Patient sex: F
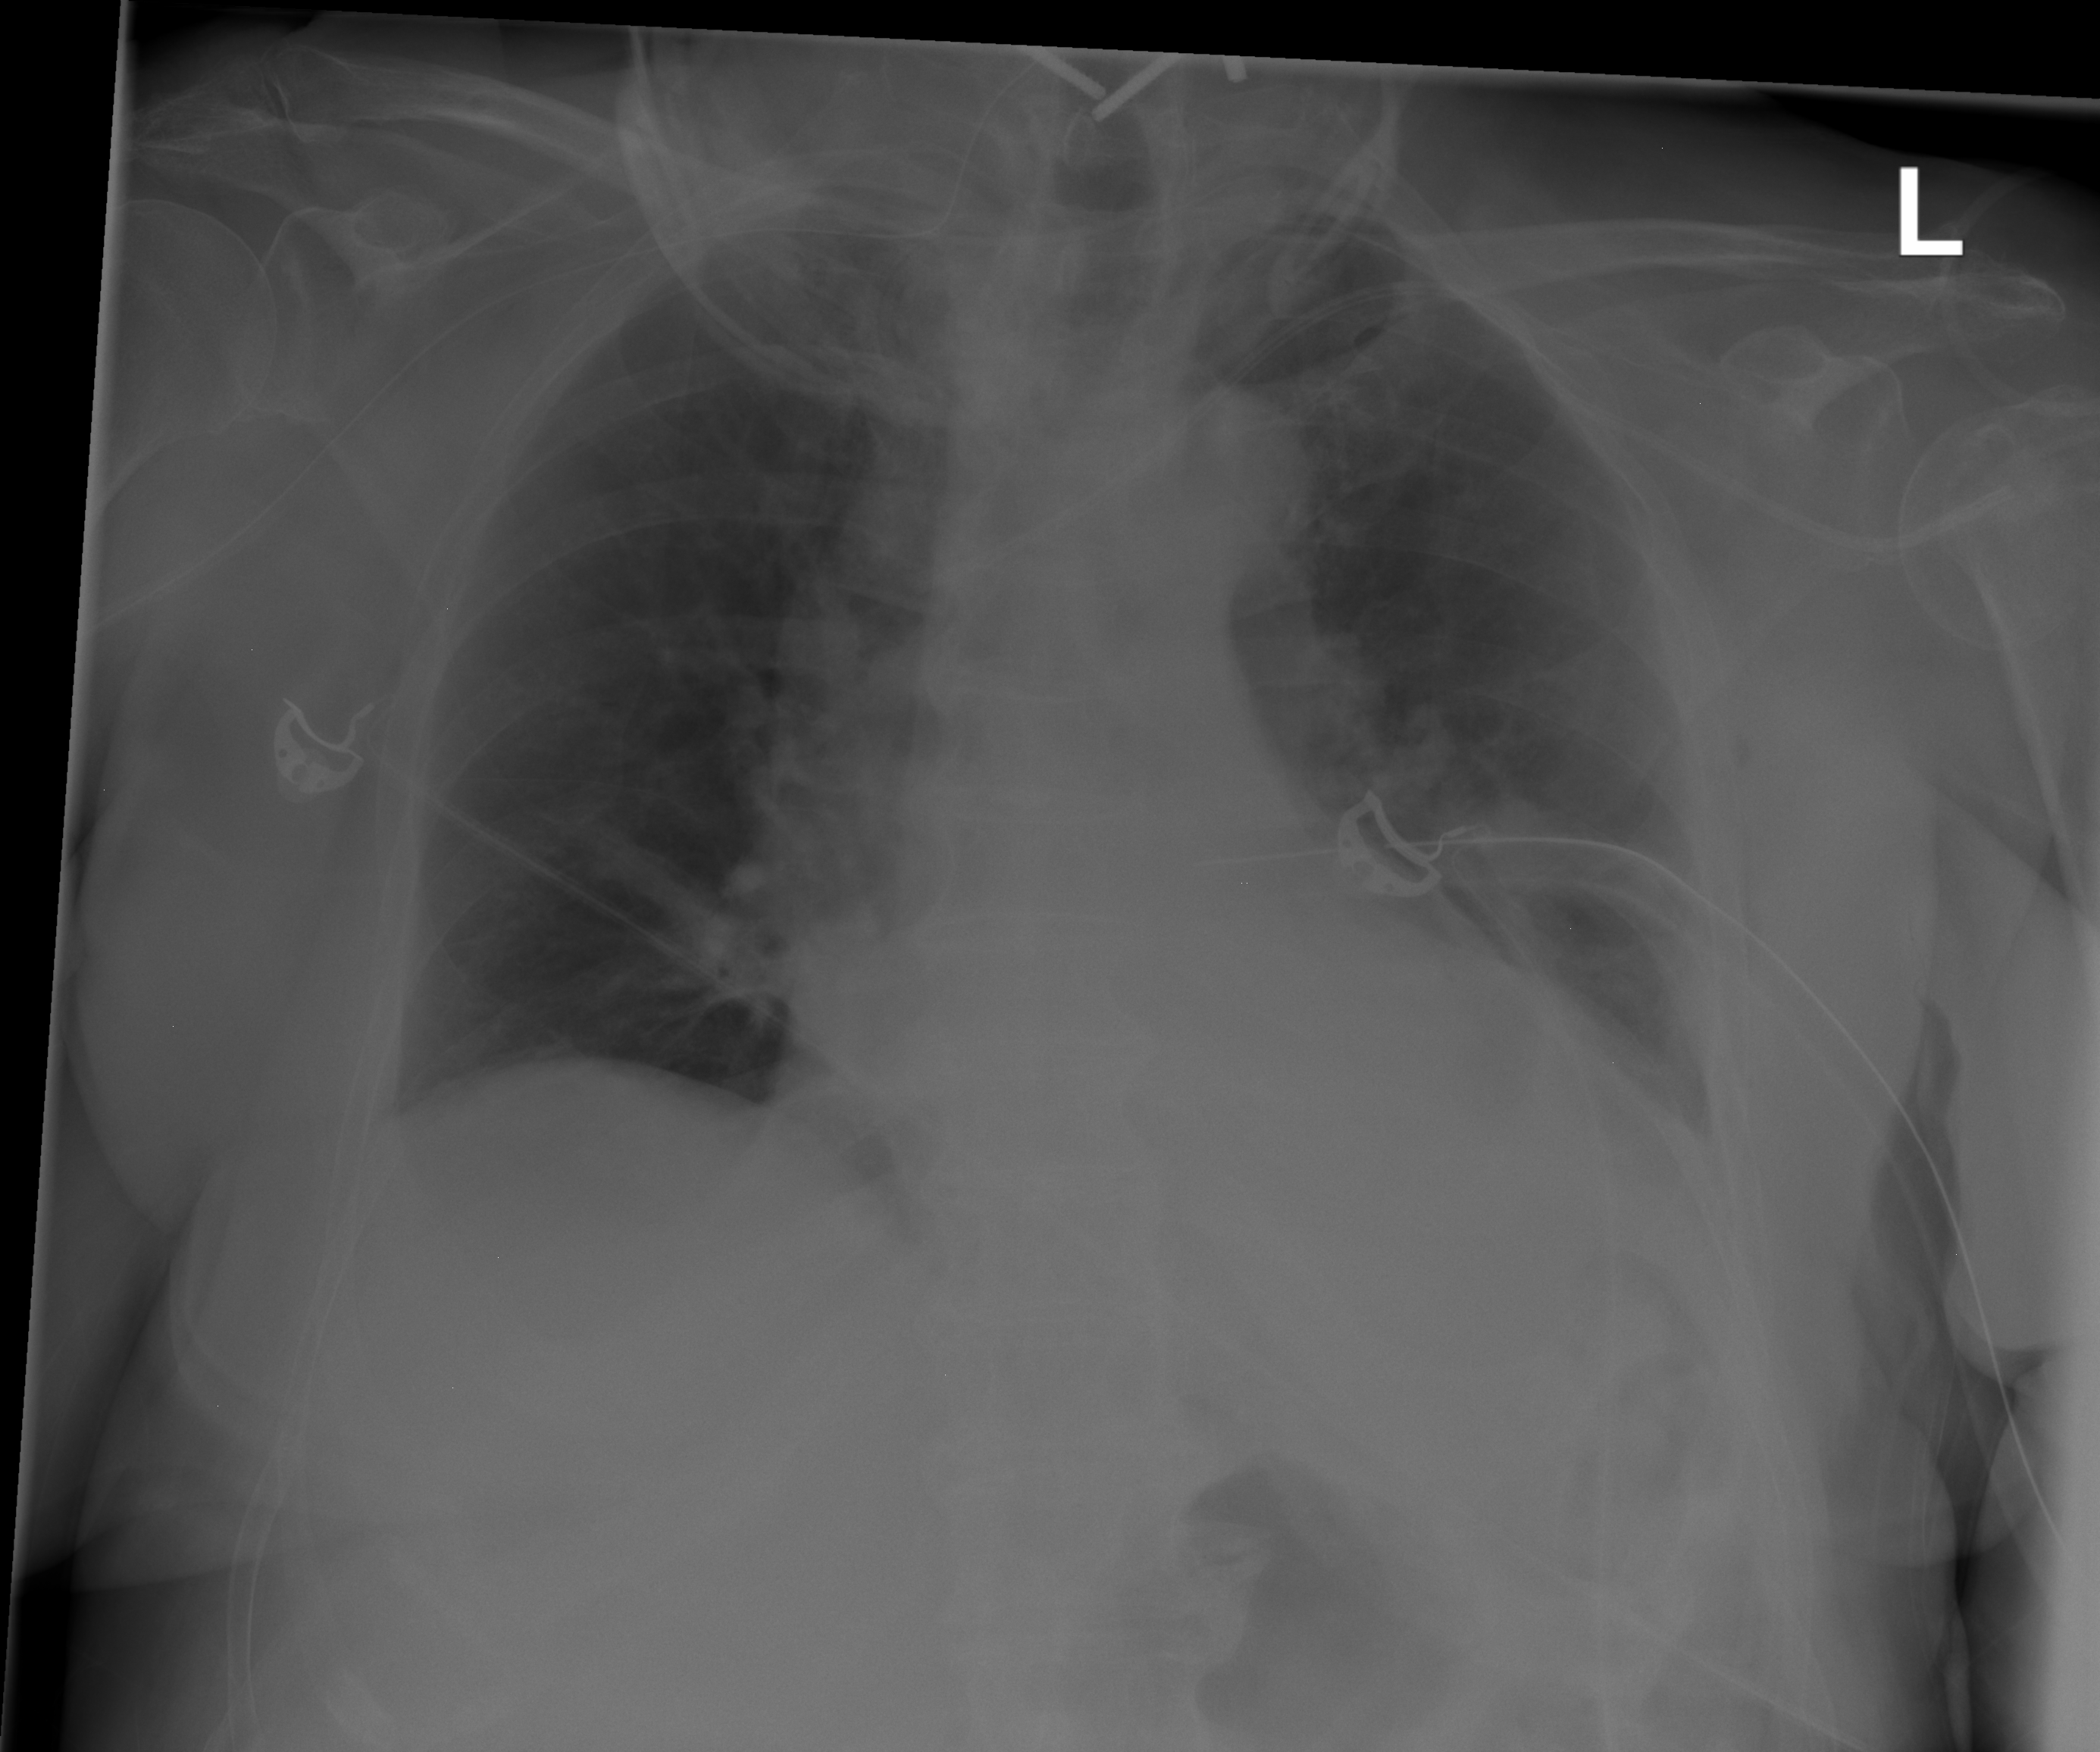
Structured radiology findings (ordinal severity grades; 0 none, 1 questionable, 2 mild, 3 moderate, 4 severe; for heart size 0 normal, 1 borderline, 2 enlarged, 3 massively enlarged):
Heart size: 1
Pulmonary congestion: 0
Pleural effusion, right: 0
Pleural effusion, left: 1
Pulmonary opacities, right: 0
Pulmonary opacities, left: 0
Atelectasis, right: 0
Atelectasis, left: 2